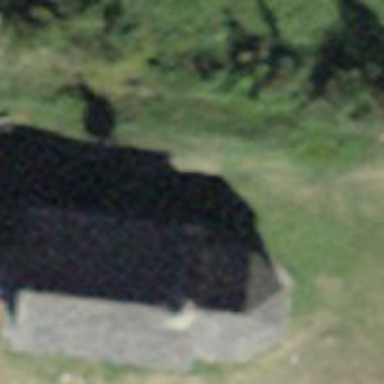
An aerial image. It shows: Chapel that serves as place of worship.